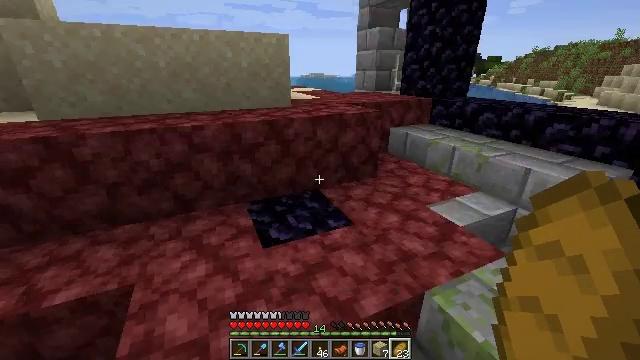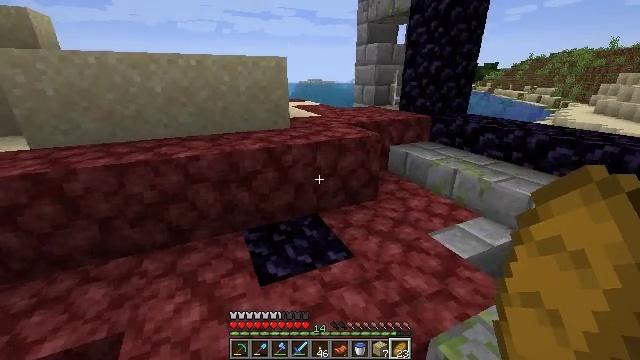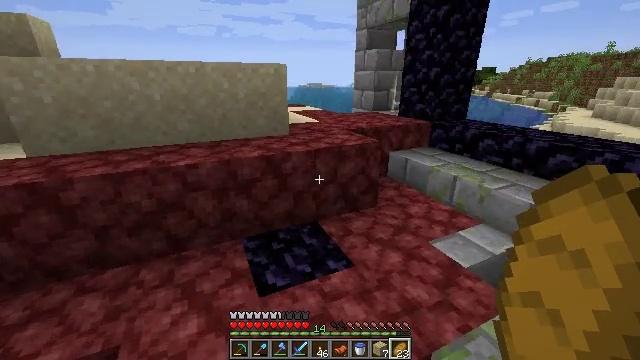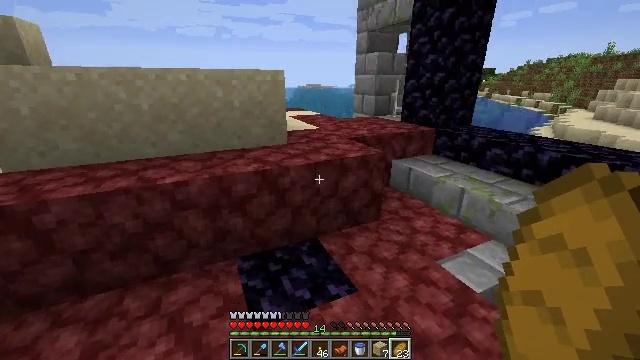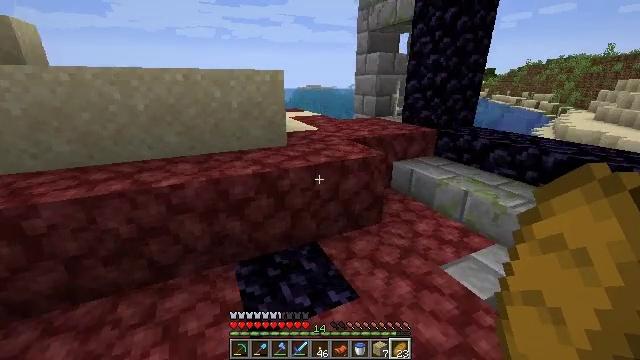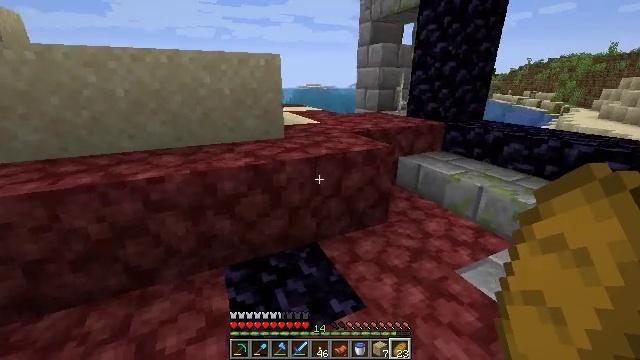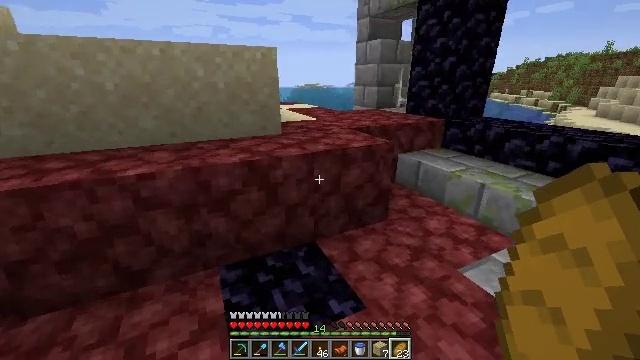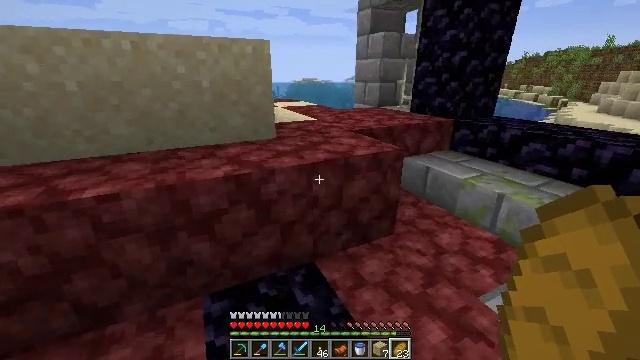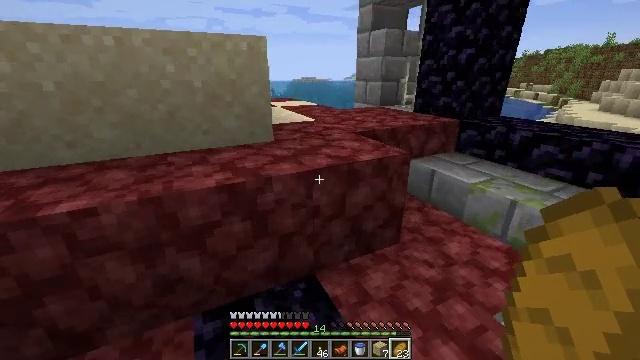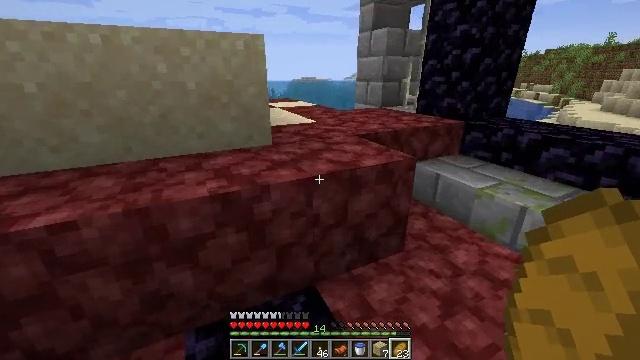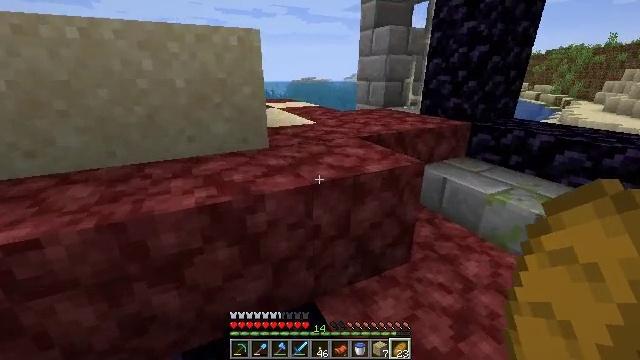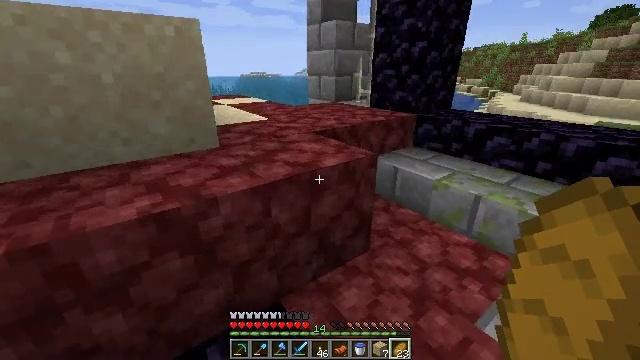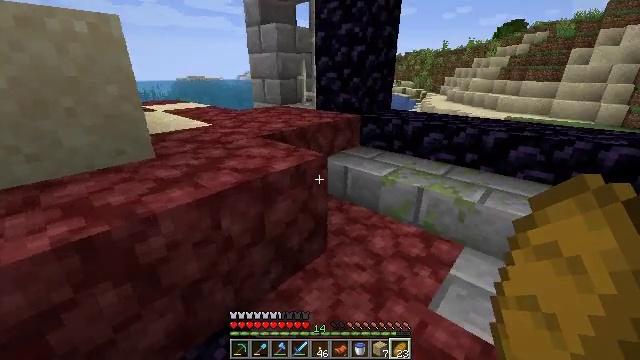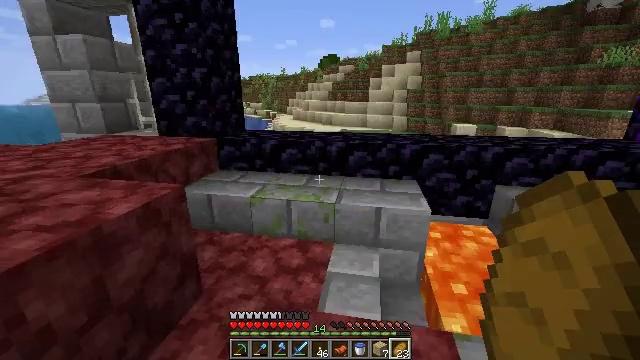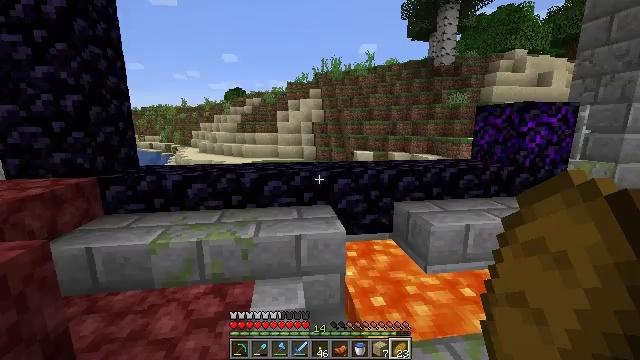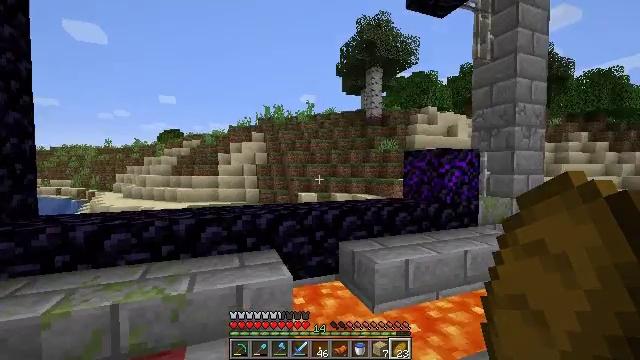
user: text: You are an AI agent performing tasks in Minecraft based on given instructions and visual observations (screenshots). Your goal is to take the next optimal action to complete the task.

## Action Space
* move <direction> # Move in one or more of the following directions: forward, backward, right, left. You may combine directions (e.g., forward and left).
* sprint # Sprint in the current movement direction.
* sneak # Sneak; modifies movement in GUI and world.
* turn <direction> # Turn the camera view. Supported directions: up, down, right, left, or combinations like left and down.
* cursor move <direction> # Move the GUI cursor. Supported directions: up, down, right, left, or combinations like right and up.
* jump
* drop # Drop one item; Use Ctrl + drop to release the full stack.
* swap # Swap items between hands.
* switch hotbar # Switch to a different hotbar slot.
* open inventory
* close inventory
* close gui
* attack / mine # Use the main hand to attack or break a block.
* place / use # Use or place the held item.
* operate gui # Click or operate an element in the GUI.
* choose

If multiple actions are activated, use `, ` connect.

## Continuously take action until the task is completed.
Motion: motion action
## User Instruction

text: Drop a snowball.
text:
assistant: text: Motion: move forward, turn up, jump
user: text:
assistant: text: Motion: move forward, jump
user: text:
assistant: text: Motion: move forward, jump
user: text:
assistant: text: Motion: move forward, jump
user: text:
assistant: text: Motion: move forward
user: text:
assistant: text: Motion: move forward
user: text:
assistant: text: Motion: move forward
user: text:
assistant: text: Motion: move forward
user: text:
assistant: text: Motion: no_op
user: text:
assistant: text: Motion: no_op
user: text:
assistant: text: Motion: turn right and down
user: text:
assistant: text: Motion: turn right
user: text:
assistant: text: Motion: turn right and up
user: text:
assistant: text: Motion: turn right and up
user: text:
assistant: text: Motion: turn right and up
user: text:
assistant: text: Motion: turn right and up
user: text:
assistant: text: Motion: turn right and up
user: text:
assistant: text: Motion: turn right and up
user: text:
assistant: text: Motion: turn up
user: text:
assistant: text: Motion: turn up
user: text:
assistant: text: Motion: turn up
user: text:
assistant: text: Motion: turn up
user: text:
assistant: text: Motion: turn up
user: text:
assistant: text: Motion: turn up
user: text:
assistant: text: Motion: no_op
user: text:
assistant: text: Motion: no_op
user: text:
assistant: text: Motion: no_op
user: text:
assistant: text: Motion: turn left
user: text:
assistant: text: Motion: turn left
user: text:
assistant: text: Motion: turn left and up